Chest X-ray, PA view. Patient: 50 years old, sex F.
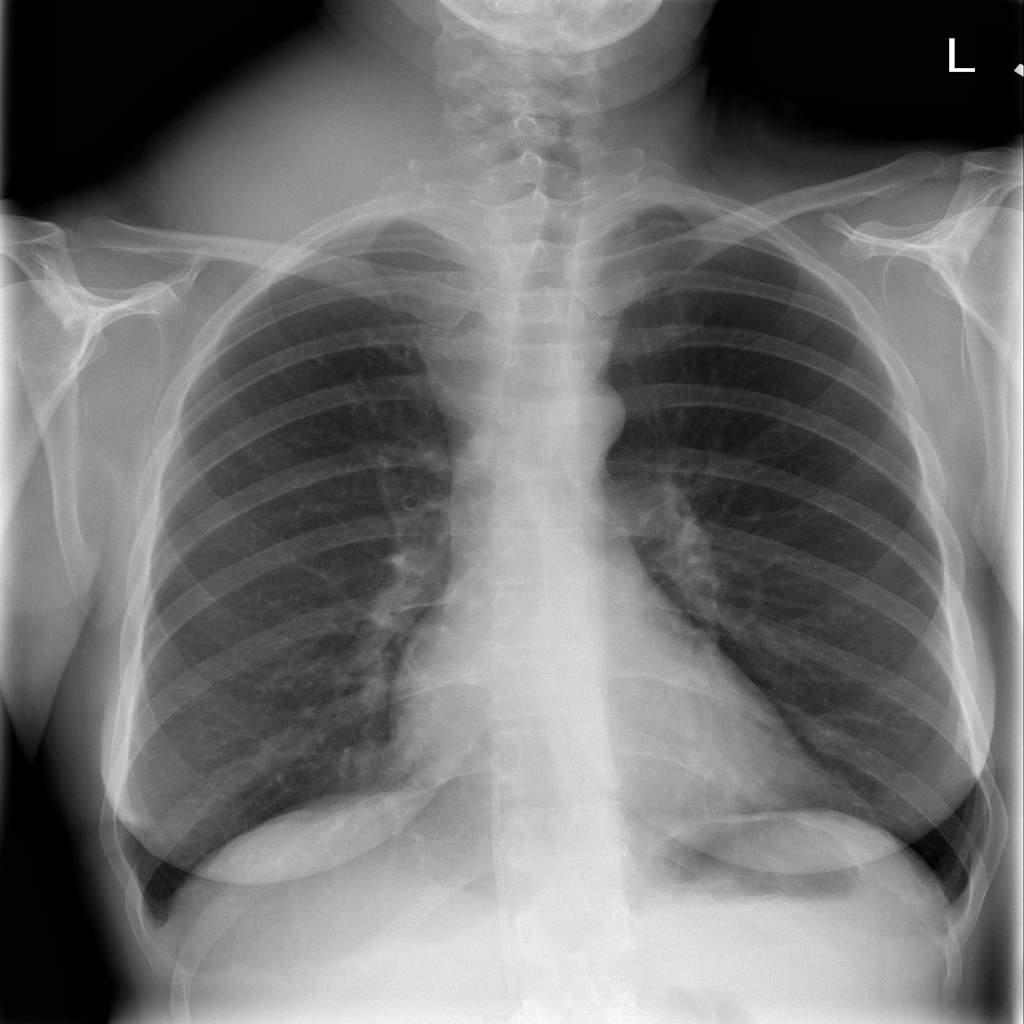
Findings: Mass